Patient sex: F
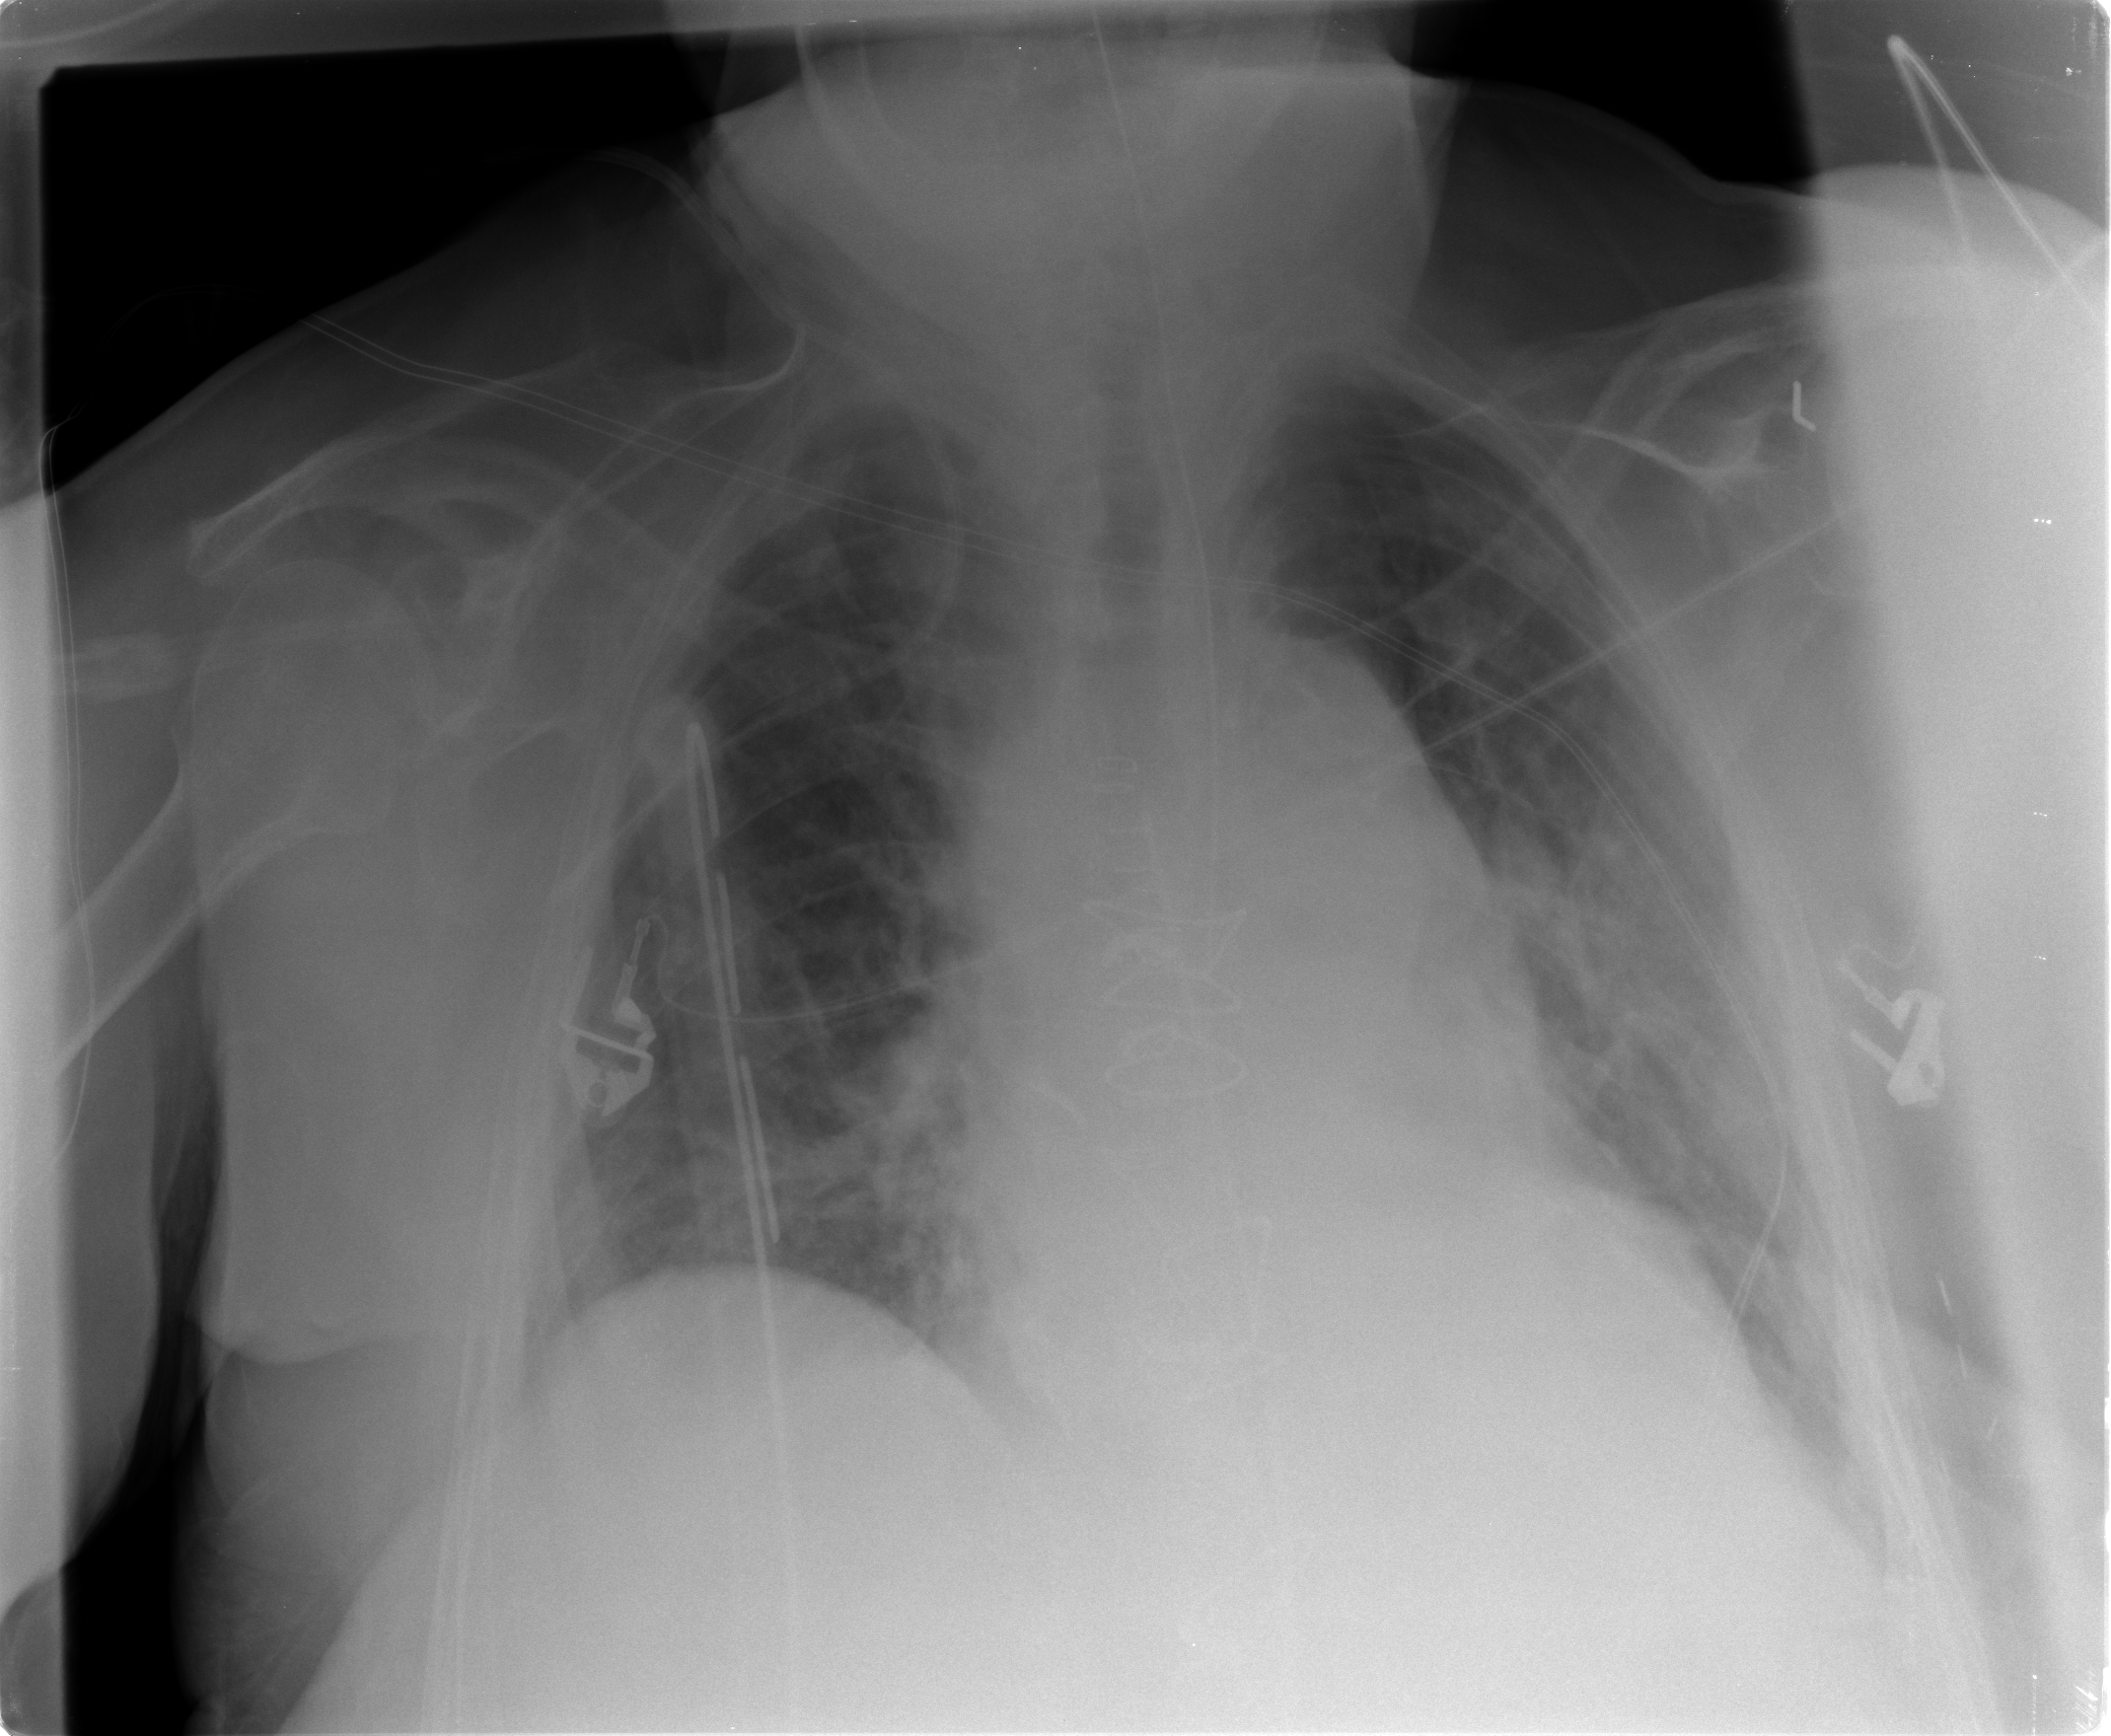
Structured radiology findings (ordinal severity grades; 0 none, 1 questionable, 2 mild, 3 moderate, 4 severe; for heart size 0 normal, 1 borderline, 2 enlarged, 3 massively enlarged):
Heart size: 1
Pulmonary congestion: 2
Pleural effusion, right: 0
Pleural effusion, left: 2
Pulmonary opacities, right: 0
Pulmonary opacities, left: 1
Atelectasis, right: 2
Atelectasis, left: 2